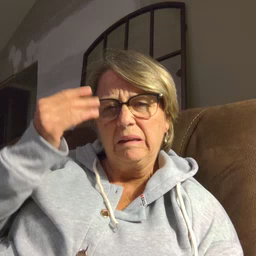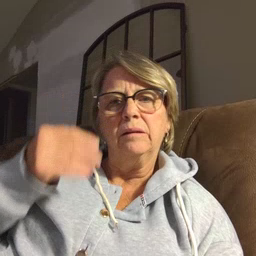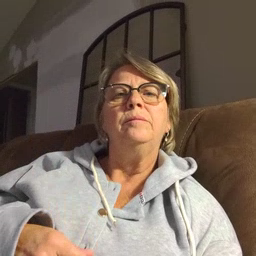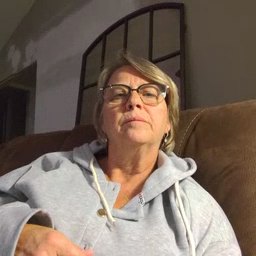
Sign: think